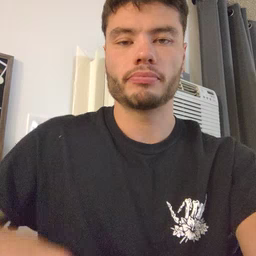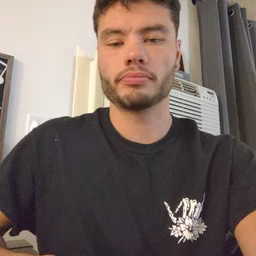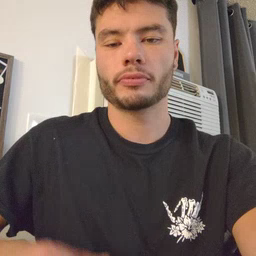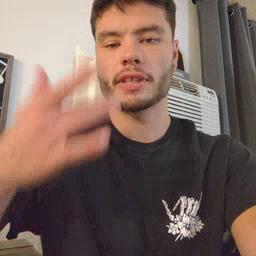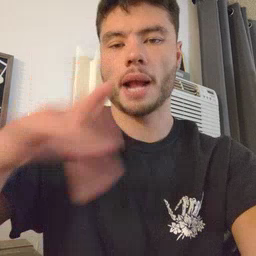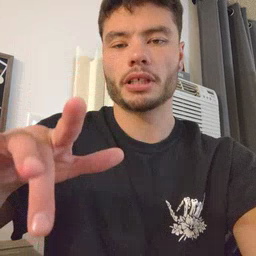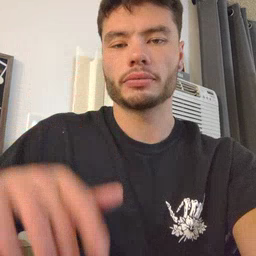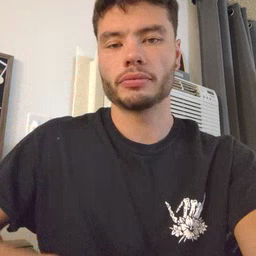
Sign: empty